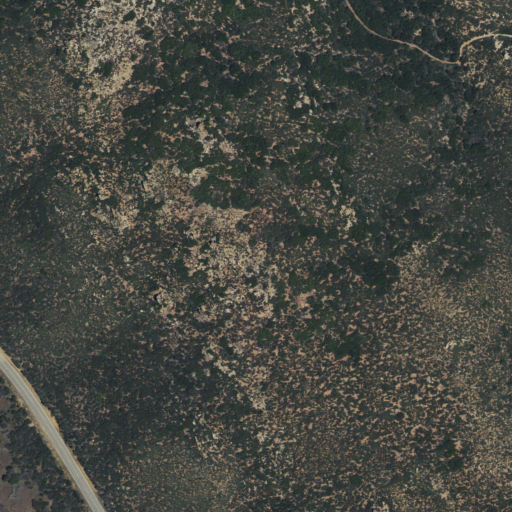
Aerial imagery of mountain in California named Garnet Mountain containing shrub and open development